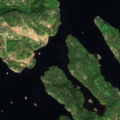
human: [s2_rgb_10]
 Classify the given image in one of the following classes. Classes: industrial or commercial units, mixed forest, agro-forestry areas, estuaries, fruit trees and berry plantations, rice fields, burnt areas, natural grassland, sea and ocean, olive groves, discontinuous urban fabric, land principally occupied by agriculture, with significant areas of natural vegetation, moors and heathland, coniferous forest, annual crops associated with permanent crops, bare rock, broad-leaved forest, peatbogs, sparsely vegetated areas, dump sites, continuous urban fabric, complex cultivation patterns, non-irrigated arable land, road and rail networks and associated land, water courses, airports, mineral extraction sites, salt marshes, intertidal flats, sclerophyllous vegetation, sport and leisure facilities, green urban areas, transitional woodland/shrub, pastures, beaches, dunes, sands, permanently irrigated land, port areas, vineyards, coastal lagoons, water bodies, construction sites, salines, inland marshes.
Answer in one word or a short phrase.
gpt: coniferous forest, water bodies